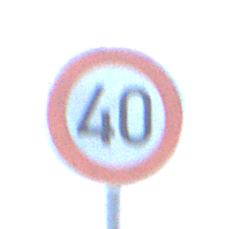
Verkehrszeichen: Geschwindigkeit40
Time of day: MorningAfternoon
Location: Outdoor (Nature)
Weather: PartlyCloudy
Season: NotSpecified
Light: Natural